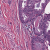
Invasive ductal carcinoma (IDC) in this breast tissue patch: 1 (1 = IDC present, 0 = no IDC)